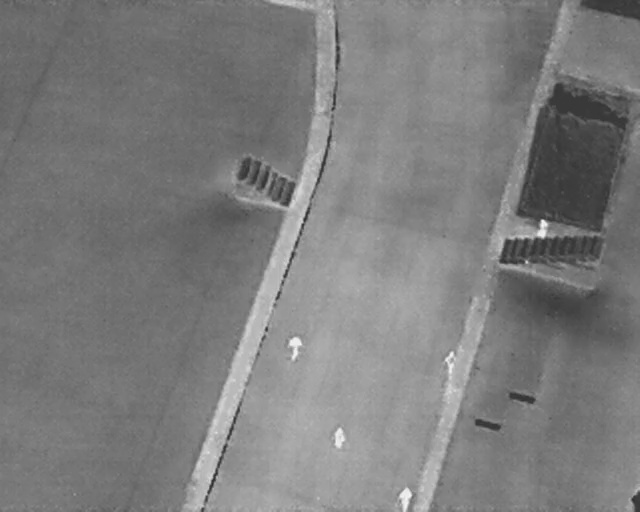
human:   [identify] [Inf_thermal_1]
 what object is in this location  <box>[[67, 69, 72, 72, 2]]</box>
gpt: <ref>1 large person at the bottom right</ref>

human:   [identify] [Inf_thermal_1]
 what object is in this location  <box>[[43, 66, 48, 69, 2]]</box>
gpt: <ref>1 large person at the center</ref>